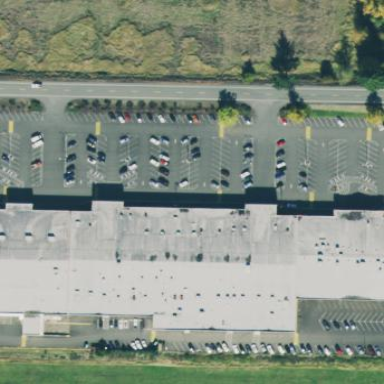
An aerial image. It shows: Retail building.